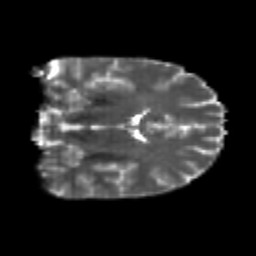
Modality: T2w
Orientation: coronal
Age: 22
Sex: male
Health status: healthy
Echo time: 0.074 s